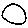
Label: circle